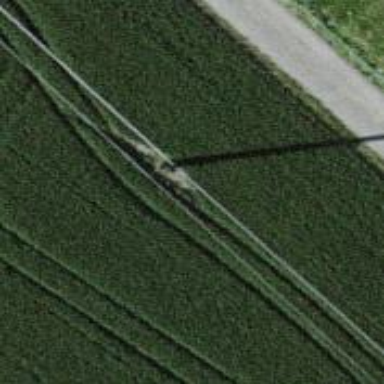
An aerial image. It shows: Concrete power pole.